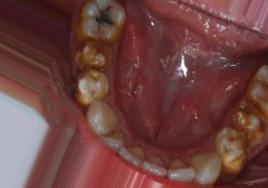
Condition: Tooth Discoloration